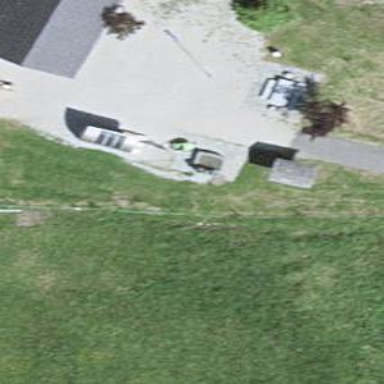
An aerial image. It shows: Bicycle repair station.